Aerial crown-view tile of a tropical tree (Barro Colorado Island, Panama), acquired 20240611:
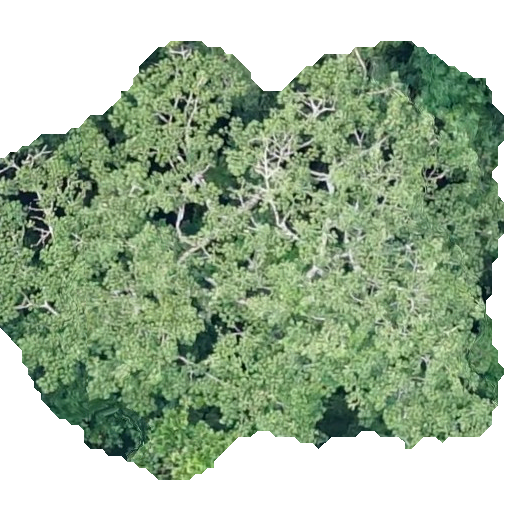
Species: Sterculia apetala
GBIF accepted scientific name: Sterculia apetala
Crown area: 280.336 m²